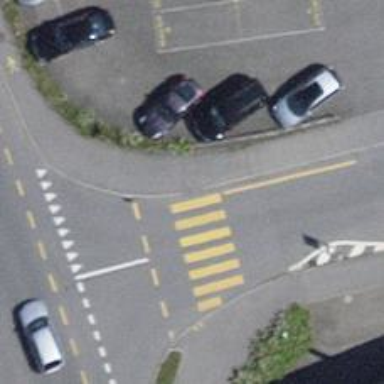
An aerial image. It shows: Kerb barrier.